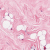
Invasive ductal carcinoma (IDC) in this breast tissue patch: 0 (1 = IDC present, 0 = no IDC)